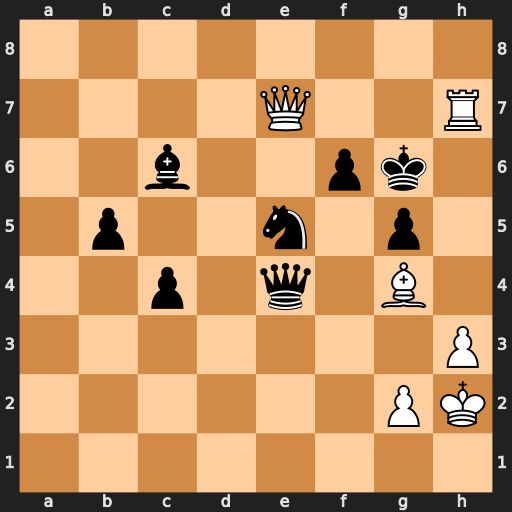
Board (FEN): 8/4Q2R/2b2pk1/1p2n1p1/2p1q1B1/7P/6PK/8
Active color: w
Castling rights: -
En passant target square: -
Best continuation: Qg7#